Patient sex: M
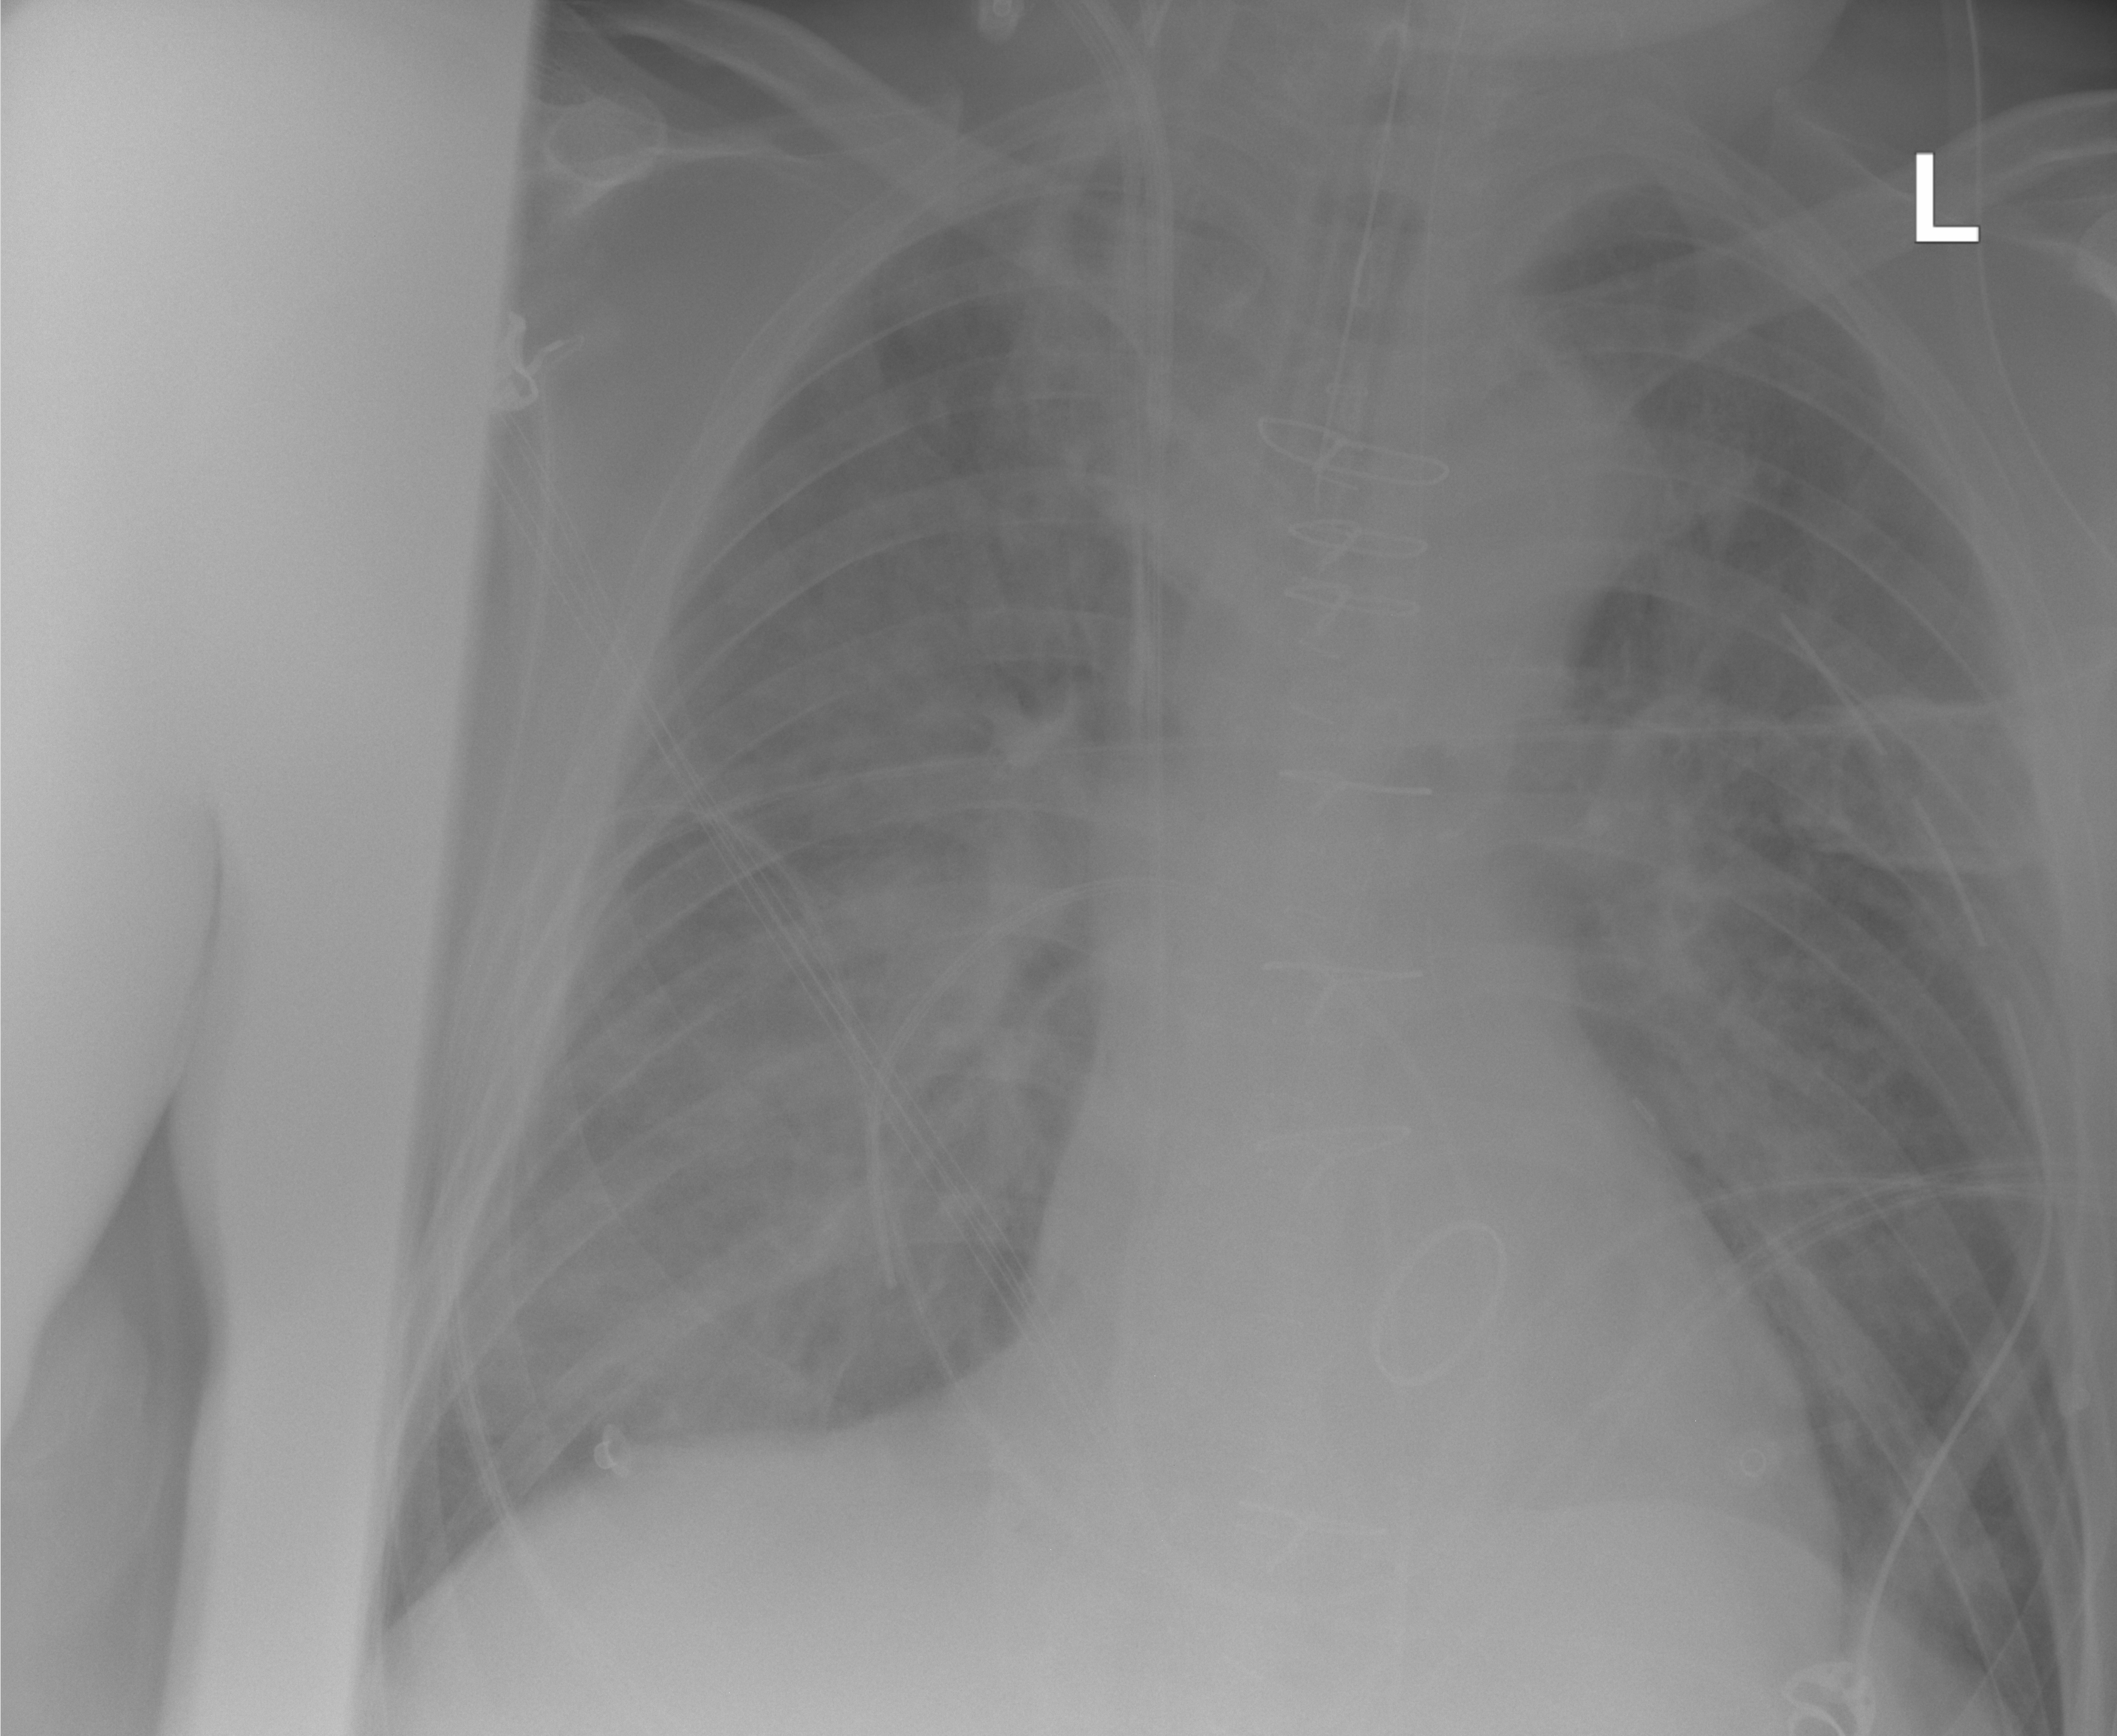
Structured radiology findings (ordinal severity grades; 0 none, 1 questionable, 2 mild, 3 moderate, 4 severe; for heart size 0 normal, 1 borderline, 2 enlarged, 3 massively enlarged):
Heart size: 0
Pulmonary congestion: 2
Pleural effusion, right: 0
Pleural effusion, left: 0
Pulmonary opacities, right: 0
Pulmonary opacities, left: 0
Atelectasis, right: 0
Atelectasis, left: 0